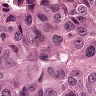
Metastatic tissue present: yes